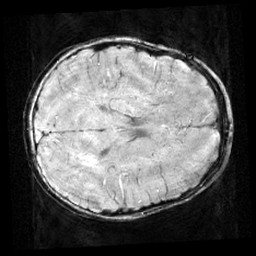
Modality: SWI
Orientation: axial
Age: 10
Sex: male
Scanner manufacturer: siemens
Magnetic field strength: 3 T
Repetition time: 0.027 s
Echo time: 0.02 s